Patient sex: M
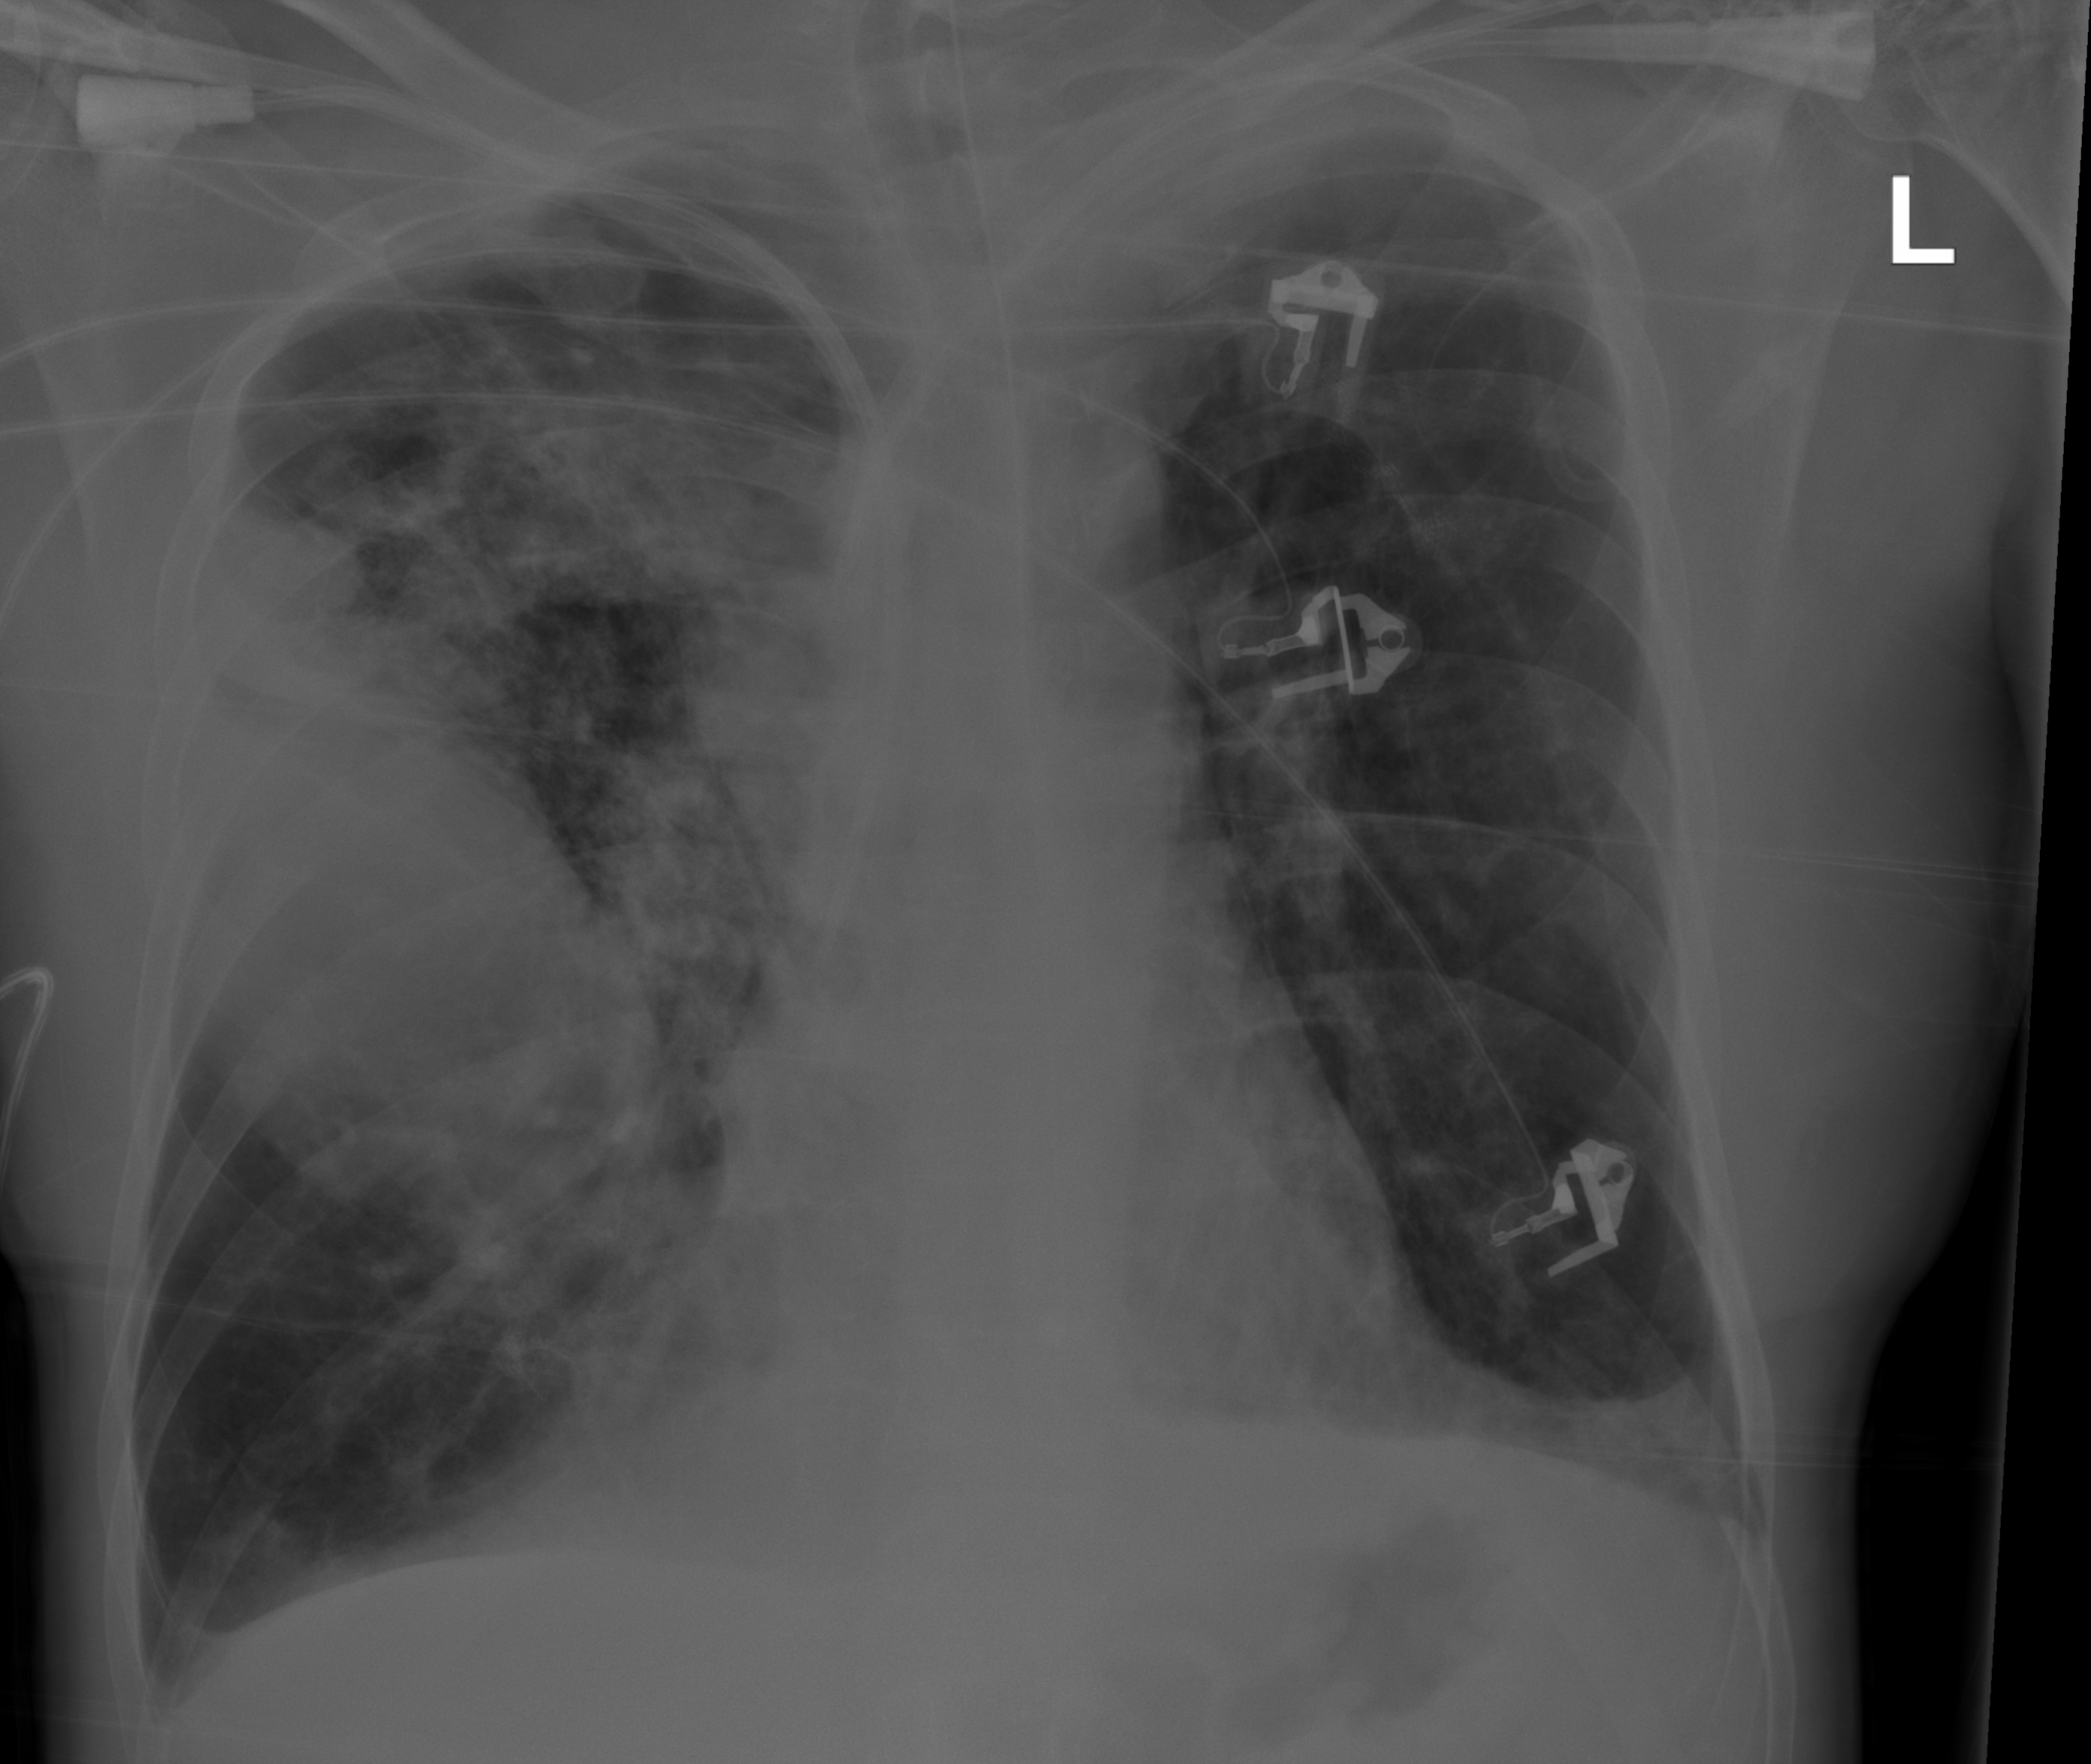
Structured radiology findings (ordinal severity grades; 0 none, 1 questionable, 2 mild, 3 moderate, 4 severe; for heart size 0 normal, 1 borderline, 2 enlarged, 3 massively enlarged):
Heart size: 0
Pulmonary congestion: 0
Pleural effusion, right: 3
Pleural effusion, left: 0
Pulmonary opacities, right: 2
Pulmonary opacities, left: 0
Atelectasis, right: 2
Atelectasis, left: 0